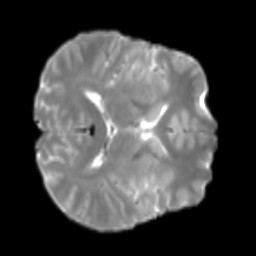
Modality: T2w
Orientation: axial
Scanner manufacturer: siemens
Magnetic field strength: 3 T
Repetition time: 4 s
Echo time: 0.0594 s